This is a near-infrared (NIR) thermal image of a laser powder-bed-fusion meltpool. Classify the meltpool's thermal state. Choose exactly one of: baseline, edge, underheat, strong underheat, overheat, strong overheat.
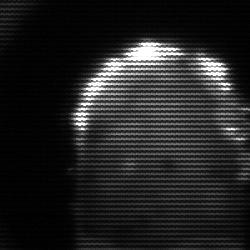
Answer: baseline